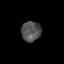
Tissue: prostate
Cell type: Epithelial cells
Senescence score: 0.3601
Nuclear area (px): 390
Mean DAPI intensity: 81.359